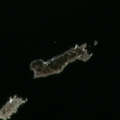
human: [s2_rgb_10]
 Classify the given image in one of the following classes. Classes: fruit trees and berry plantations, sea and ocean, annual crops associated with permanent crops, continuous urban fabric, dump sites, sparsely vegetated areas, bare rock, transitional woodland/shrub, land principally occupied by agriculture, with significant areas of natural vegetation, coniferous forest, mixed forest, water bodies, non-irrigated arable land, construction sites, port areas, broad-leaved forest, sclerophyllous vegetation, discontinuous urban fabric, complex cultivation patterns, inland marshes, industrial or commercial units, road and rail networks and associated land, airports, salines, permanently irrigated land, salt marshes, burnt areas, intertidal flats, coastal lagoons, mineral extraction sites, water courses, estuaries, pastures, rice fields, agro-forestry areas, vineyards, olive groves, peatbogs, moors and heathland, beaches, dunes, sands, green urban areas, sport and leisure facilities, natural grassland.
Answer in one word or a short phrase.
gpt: sea and ocean